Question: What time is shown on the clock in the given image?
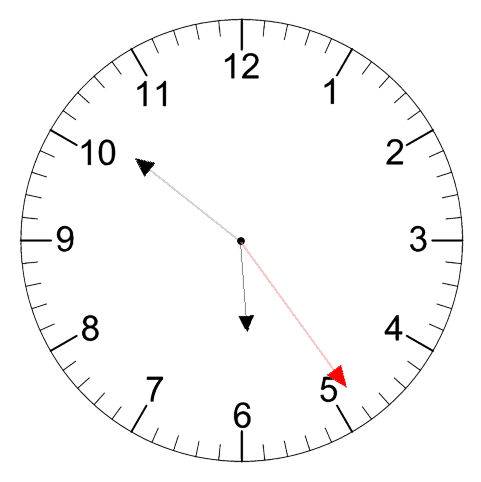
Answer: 05:51:24